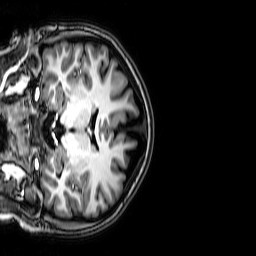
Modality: T1w
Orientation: coronal
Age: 25
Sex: female